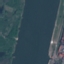
Land use / land cover: River